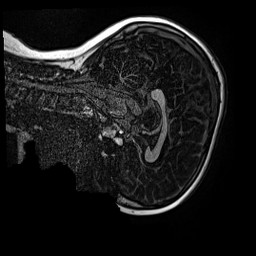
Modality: MP2RAGE
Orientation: sagittal
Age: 9
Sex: female
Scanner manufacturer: siemens
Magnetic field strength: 3 T
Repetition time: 4 s
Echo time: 0.00299 s